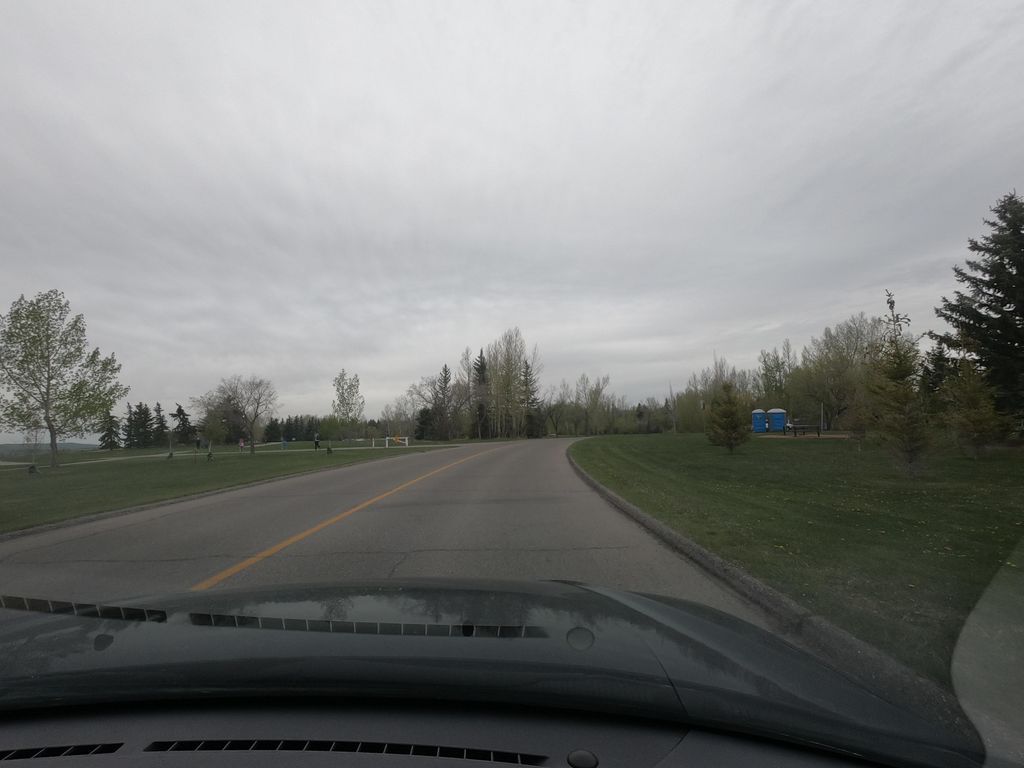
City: calgary